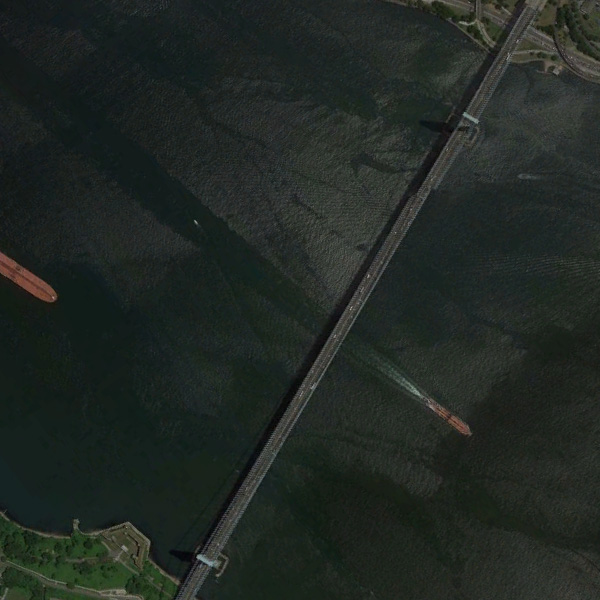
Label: Bridge